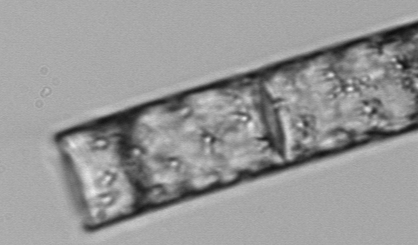
Label: Guinardia_flaccida